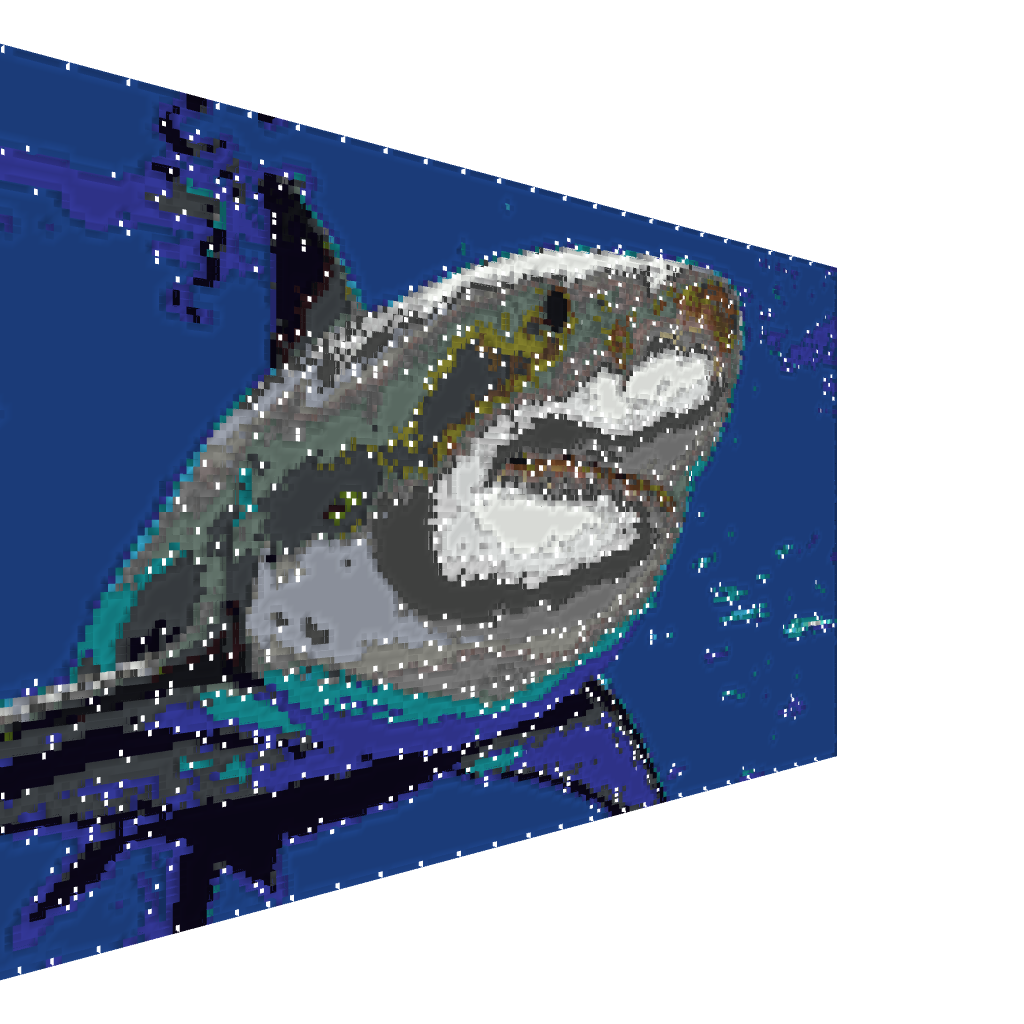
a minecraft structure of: Shark